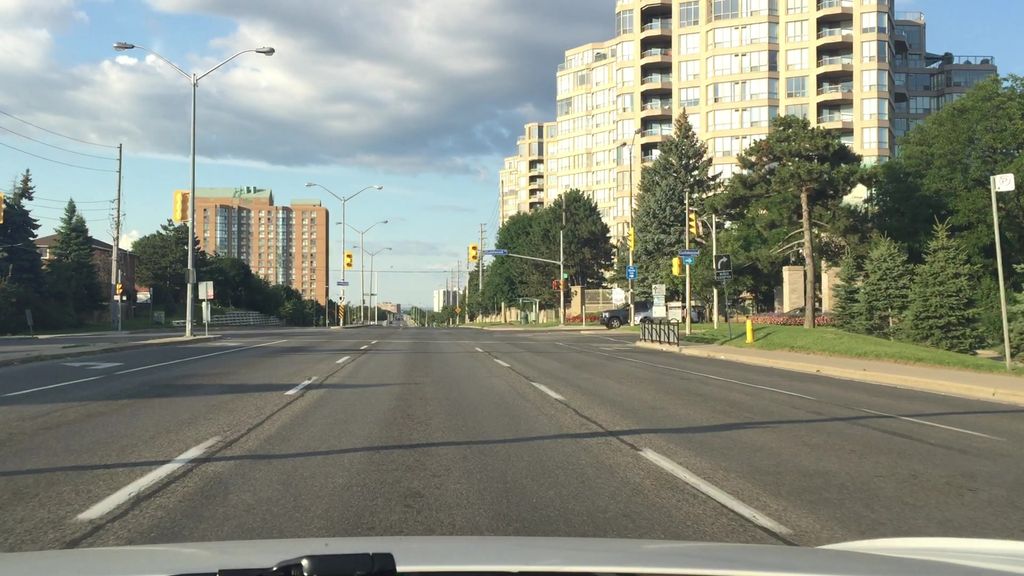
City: toronto